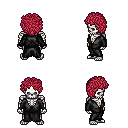
a pixel art fantasy rpg character, male body template, skeleton, gray robe, teal pants, ruby red curly afro hairstyle, four views (front, back, left, right), 2x2 character sprite sheet, small pixel art, hard edges, no anti-aliasing